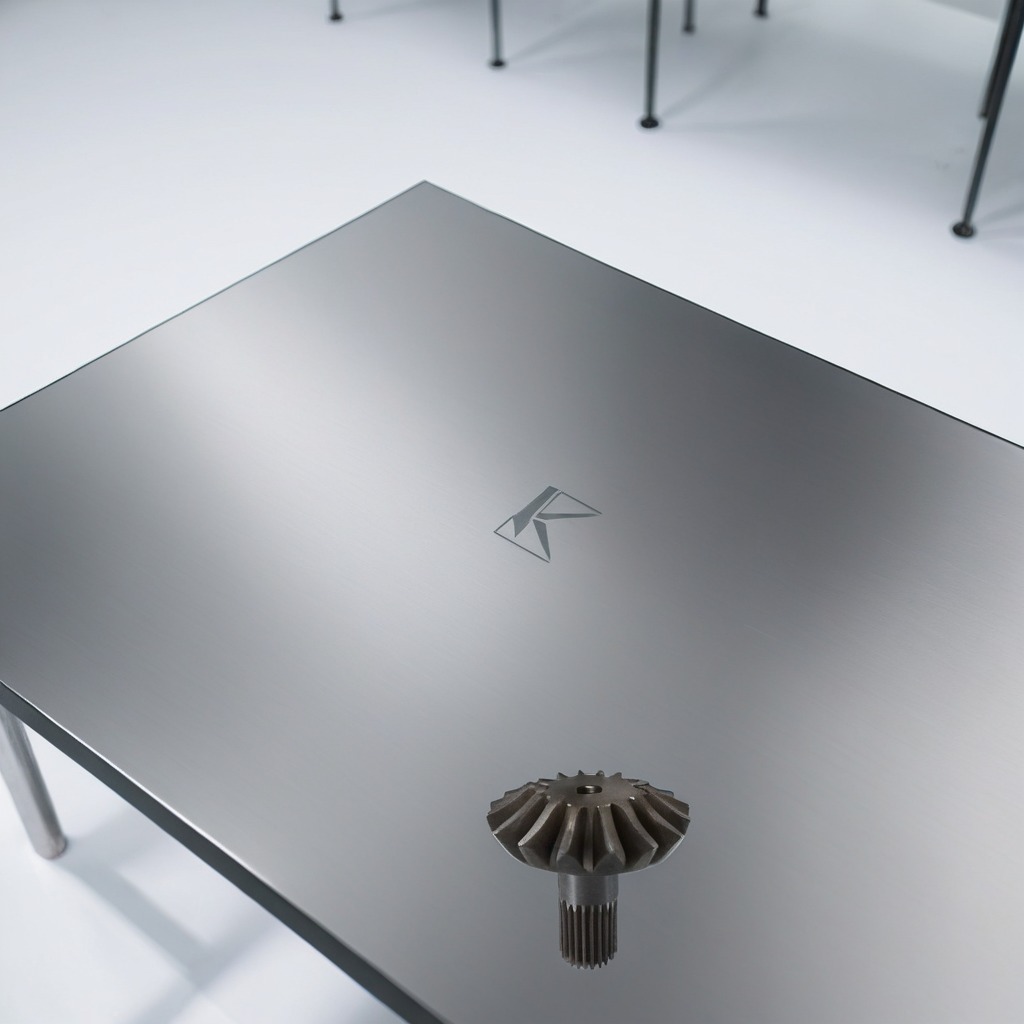
A steel gear with teeth is lying on the table.